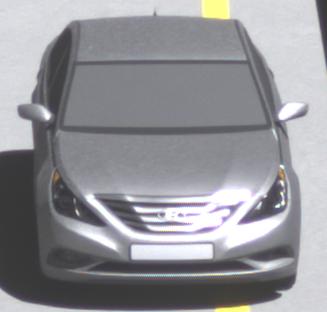
Make: Hyundai
Model: Sonata
Detailed model: Gen. 6 YF
Model produced from: 2009
Model produced until: 2016
Doors: 4
Color: white
Road condition: dry road
Daytime: midday
Contrast: high contrast